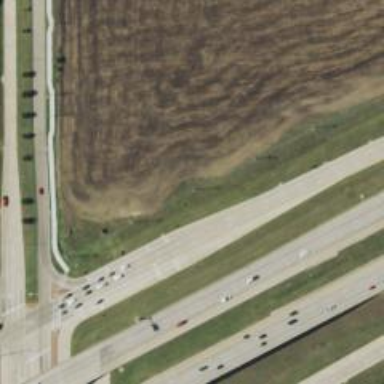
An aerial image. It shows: Secondary road with frontage road.